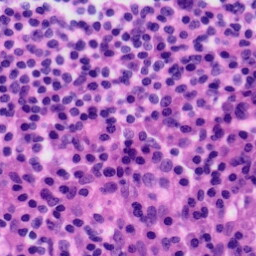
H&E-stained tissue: Tonsil